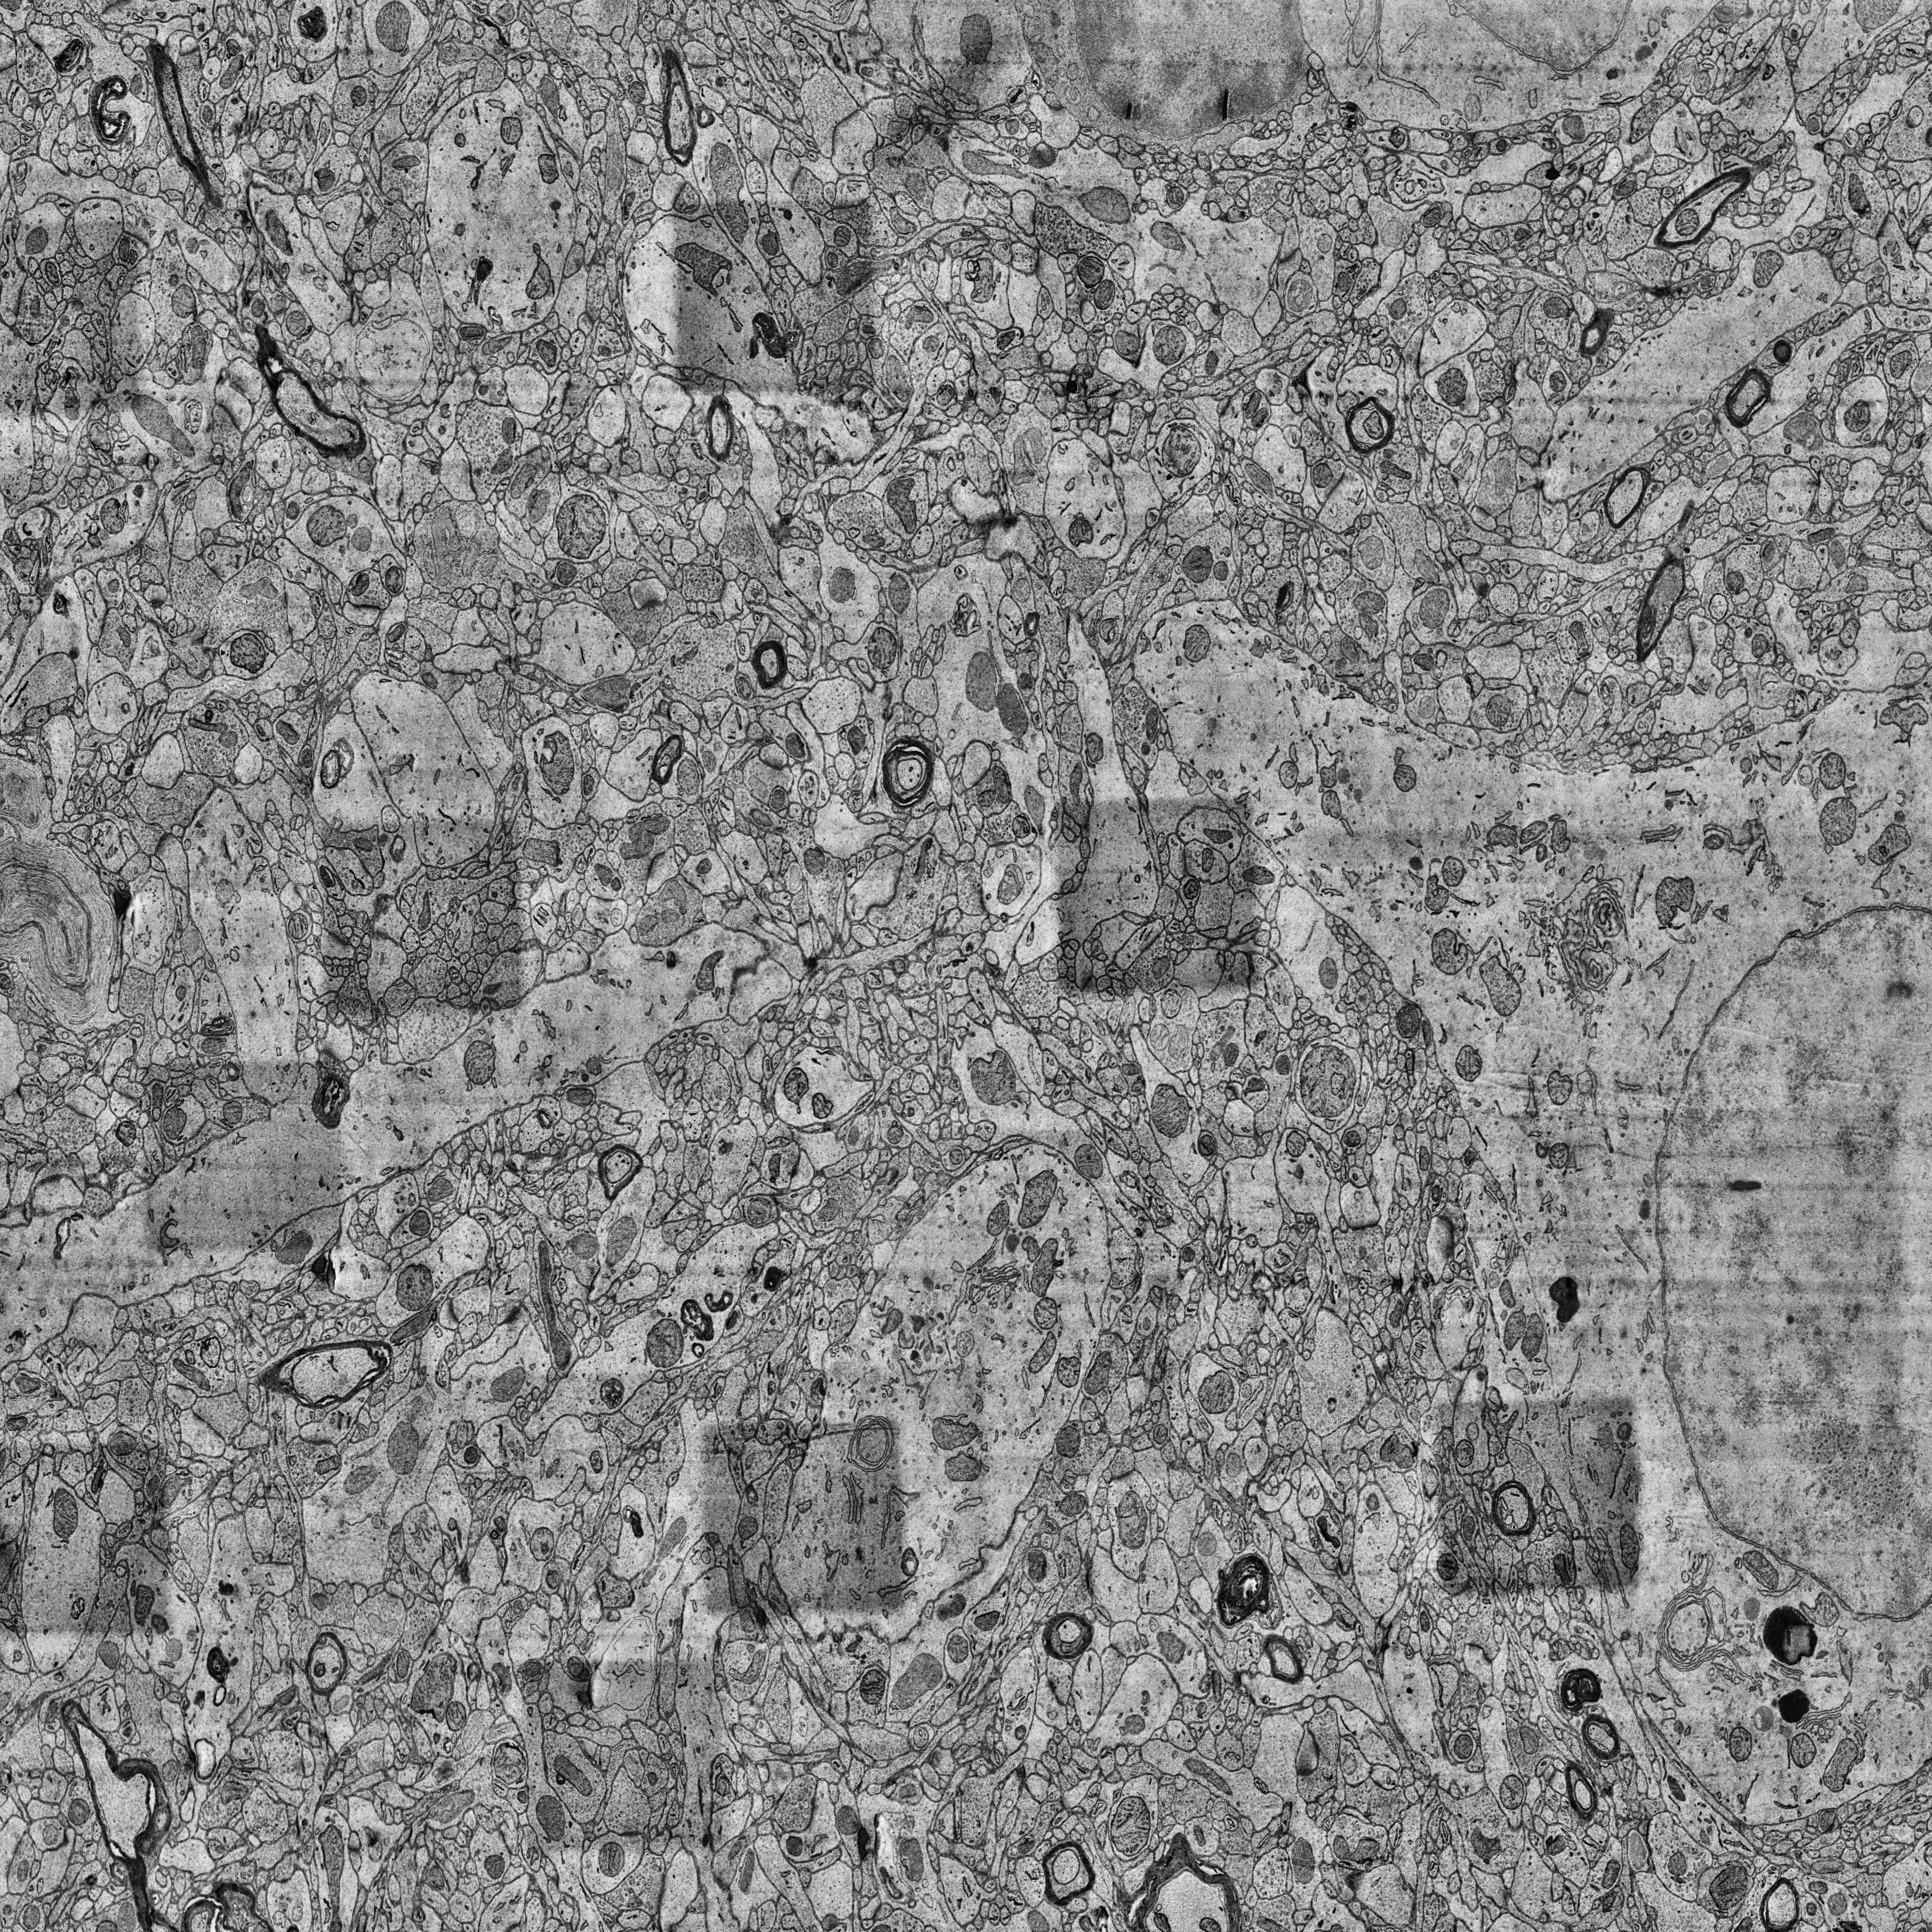
Electron microscopy slice of human cortex tissue
Slice depth (z): 274
Mitochondria instances in slice: 466